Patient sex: F
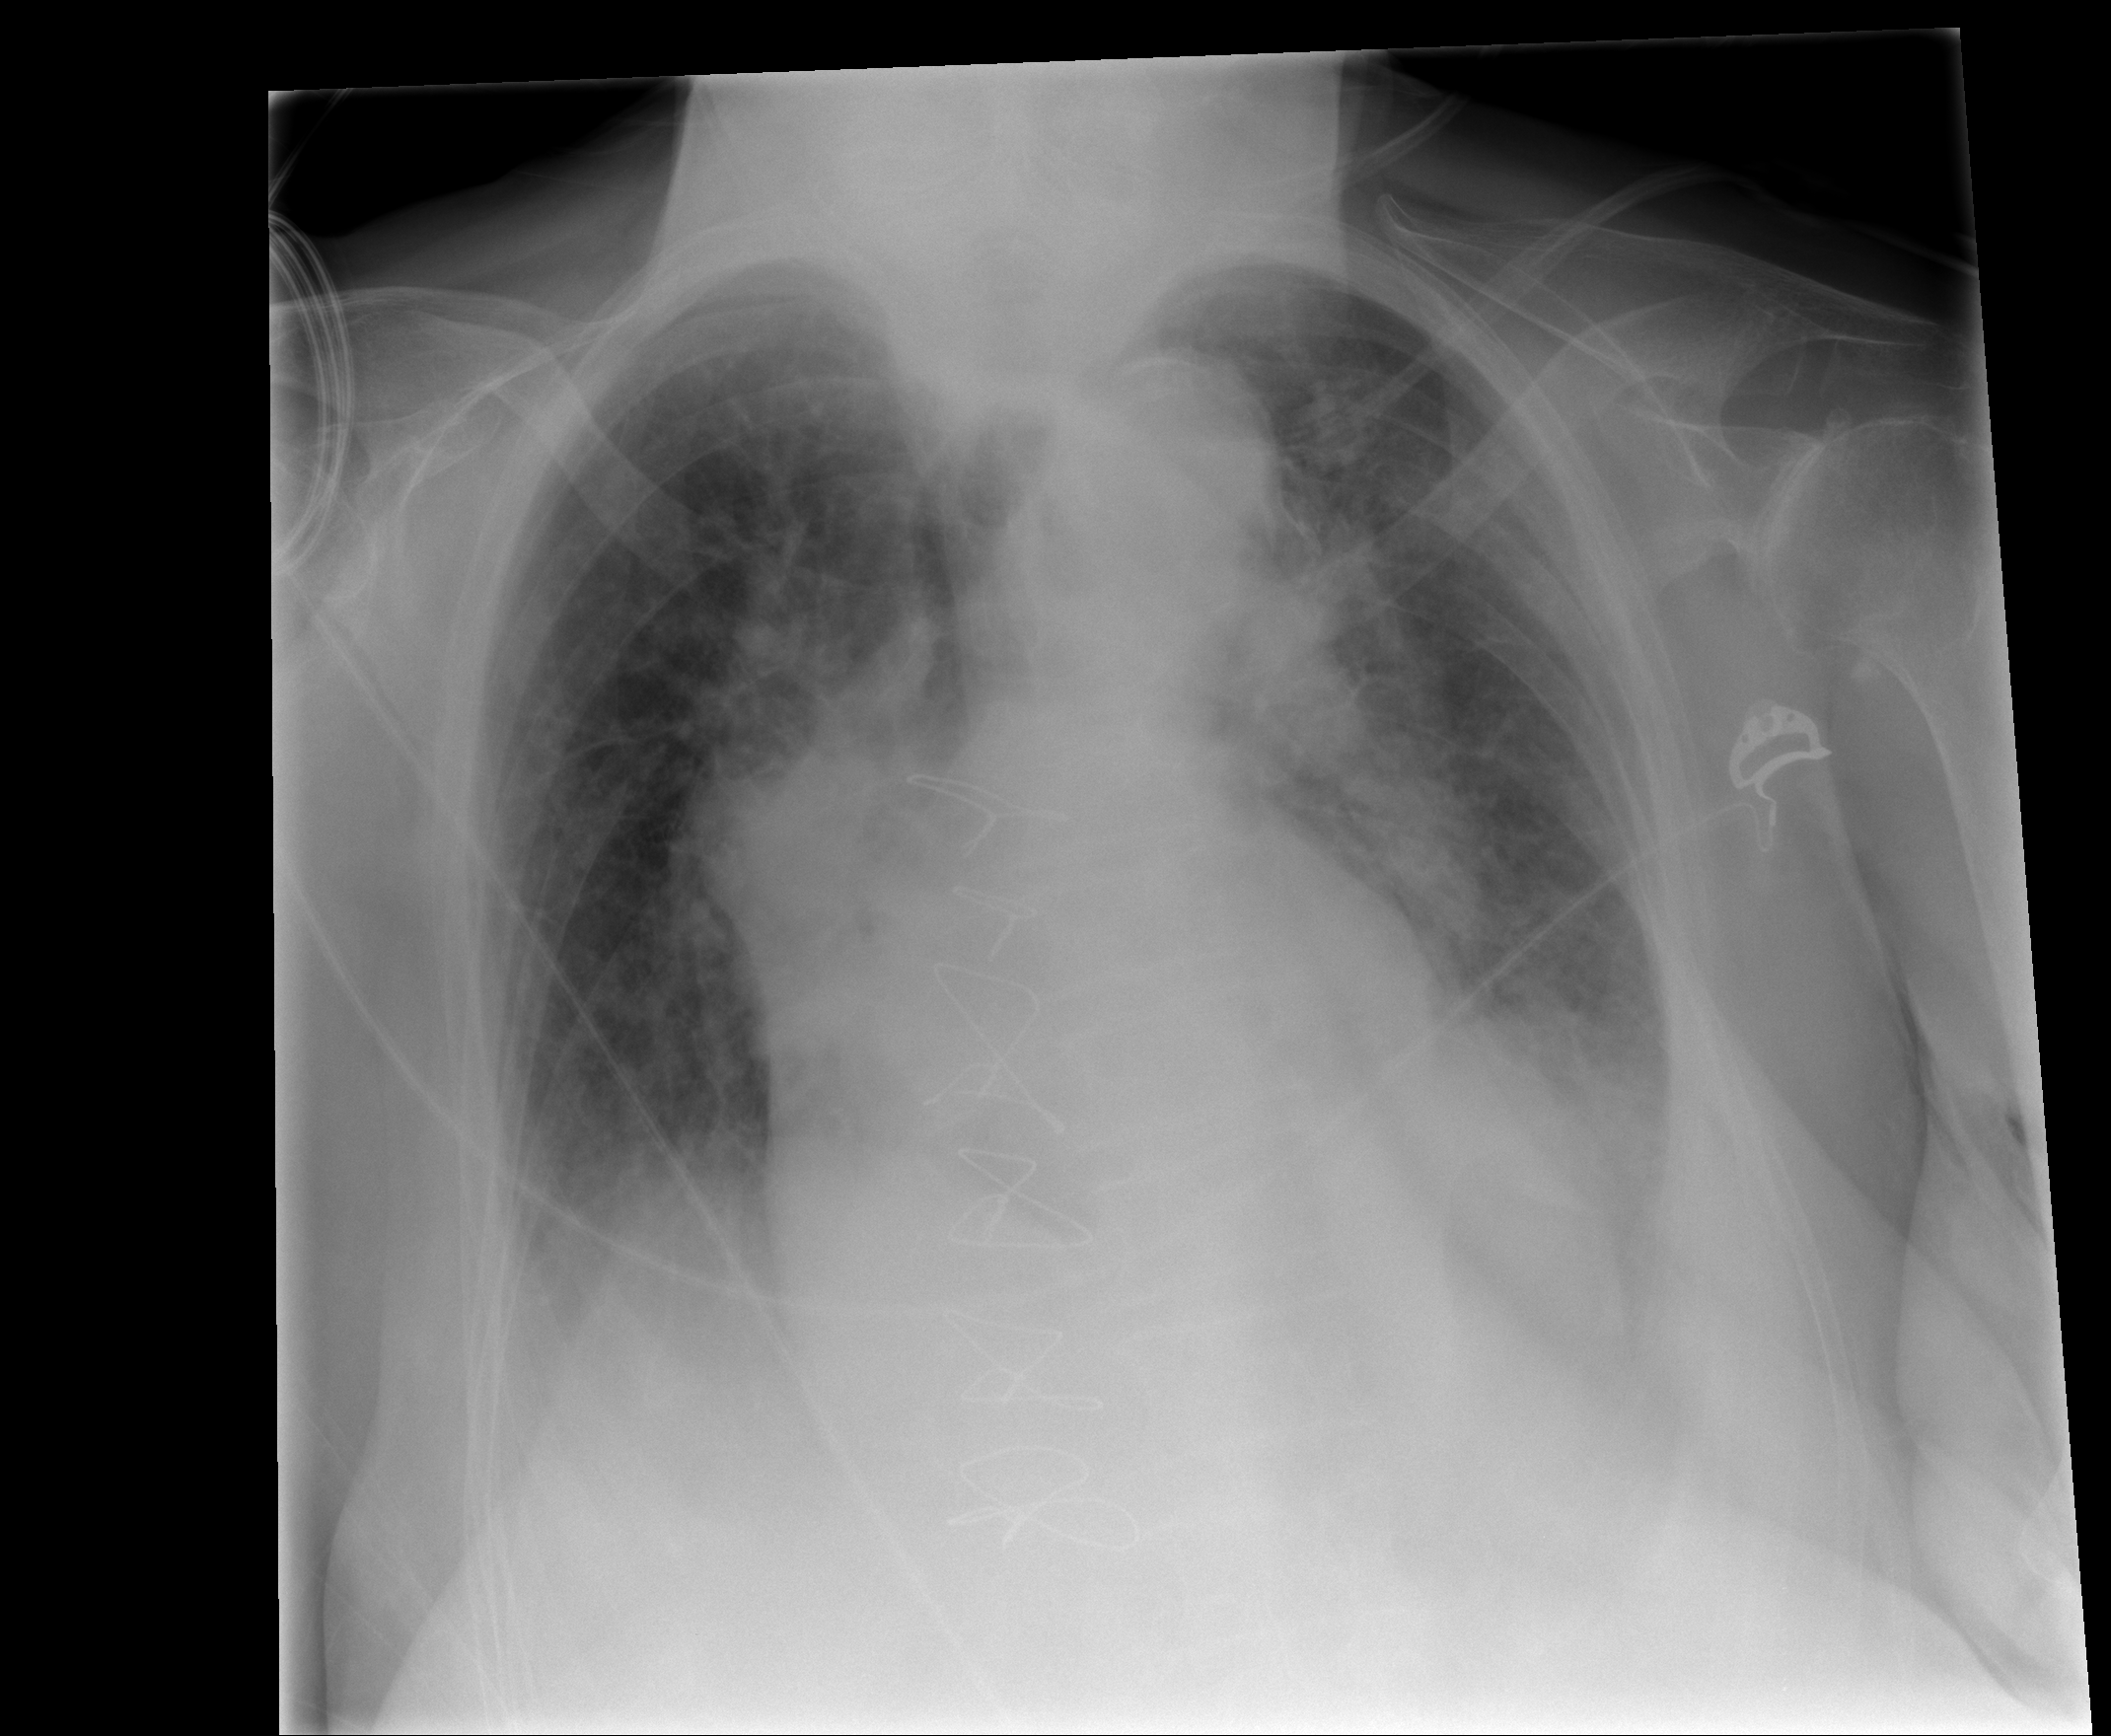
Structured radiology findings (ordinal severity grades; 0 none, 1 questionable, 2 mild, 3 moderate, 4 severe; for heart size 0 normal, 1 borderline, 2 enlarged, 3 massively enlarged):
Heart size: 3
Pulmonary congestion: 0
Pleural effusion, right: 1
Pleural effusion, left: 1
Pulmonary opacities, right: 3
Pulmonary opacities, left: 2
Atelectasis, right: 2
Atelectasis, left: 2